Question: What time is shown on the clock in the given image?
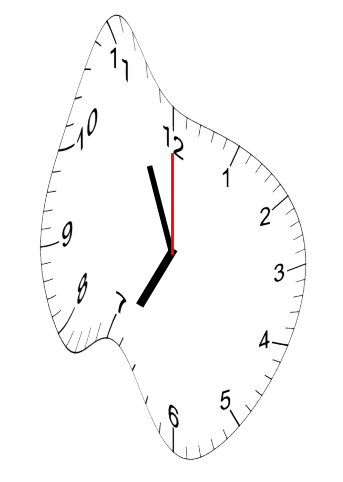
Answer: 06:56:00